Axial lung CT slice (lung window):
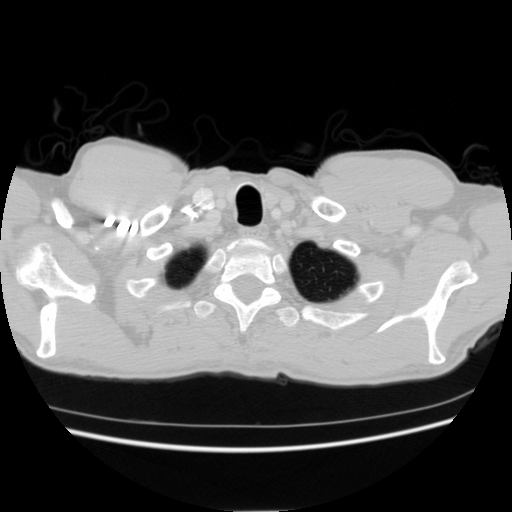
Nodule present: no